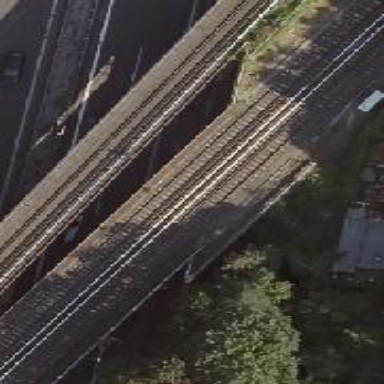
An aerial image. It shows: Bridge for light rail electrified at the bottom.